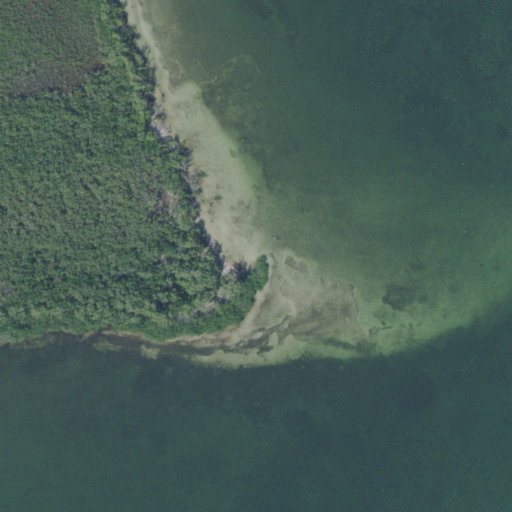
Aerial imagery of cape in Florida named Card Point containing open water, herbaceous wetlands, and woody wetlands